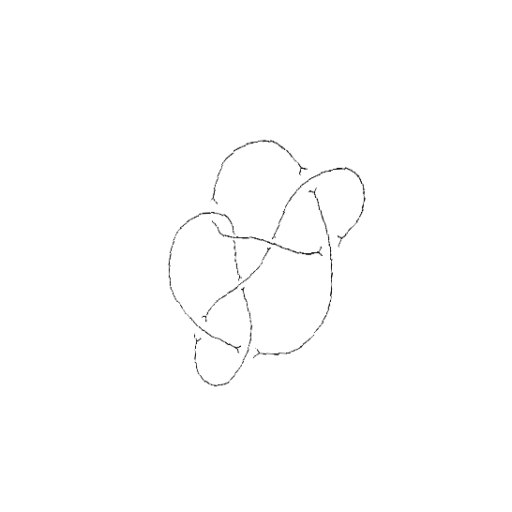
Crossing number: 8